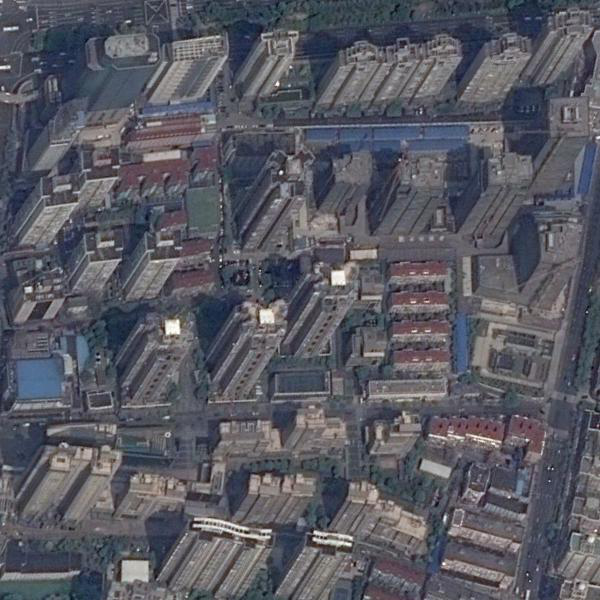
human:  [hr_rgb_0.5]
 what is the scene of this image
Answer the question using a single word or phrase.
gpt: commercial